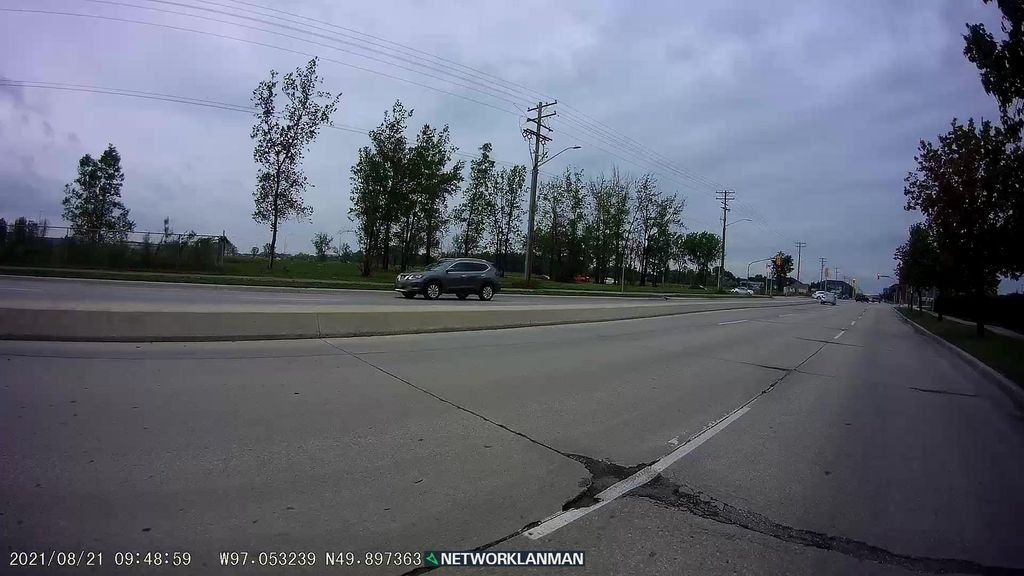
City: winnipeg